Question:
I'm doing a custom report using WinForms in C#. StudentID is set as primary key, and when the user inputs the student ID in the search box above, i want to display the student's data in one row only. How do I do it using DataView? Thanks.
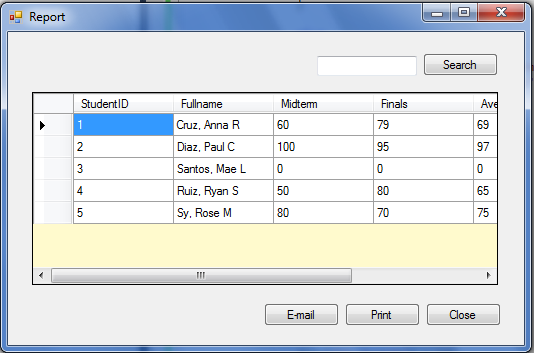
Answer: You can add a <URL> to your DataView